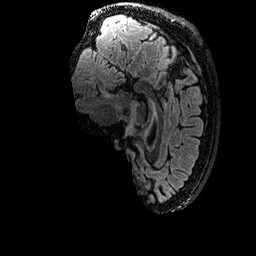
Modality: FLAIR
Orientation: sagittal
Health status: ill
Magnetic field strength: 3 T